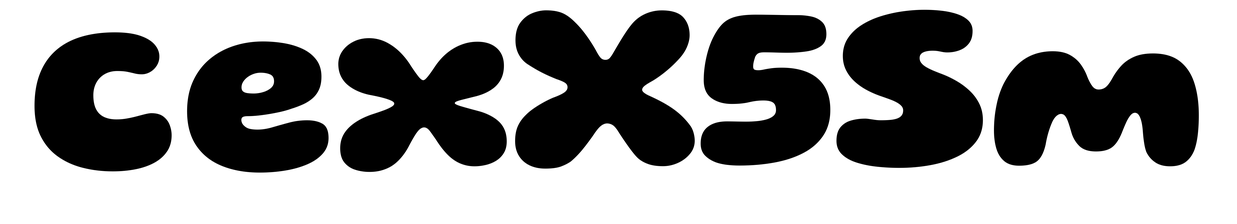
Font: Gluten_ExtraBold